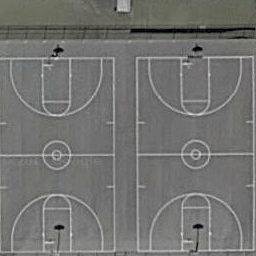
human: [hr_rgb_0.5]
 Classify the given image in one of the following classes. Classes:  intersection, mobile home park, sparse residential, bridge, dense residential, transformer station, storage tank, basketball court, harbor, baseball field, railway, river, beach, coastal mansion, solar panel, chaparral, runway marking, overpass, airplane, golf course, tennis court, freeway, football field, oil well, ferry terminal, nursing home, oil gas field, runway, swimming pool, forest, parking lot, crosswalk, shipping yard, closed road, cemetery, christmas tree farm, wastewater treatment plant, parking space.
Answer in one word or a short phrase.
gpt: basketball court